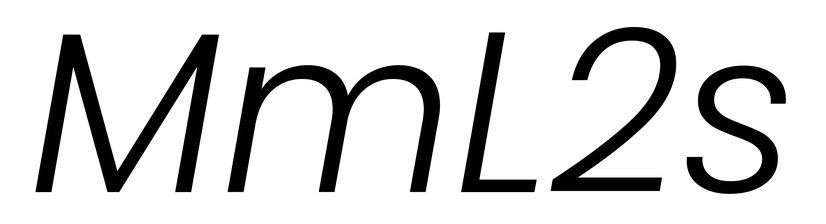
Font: Poppins-LightItalic